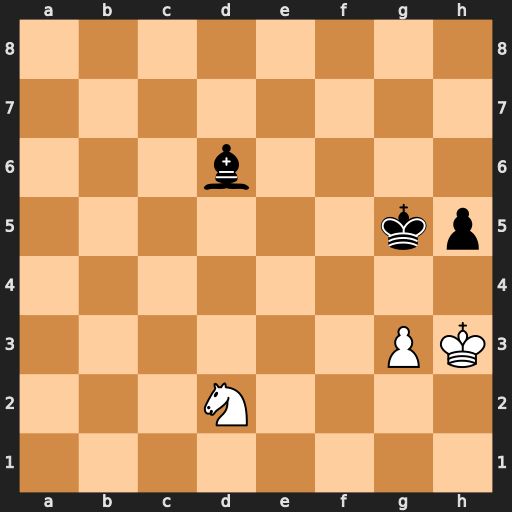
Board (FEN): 8/8/3b4/6kp/8/6PK/3N4/8
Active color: w
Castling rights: -
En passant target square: -
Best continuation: Ne4+ Kf5 Nxd6+